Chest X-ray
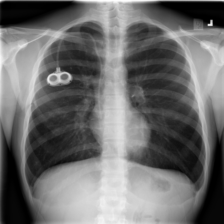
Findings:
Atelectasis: negative
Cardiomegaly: negative
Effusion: negative
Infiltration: negative
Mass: negative
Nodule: negative
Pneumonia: negative
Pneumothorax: negative
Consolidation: negative
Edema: negative
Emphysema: negative
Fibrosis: negative
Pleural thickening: negative
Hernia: negative